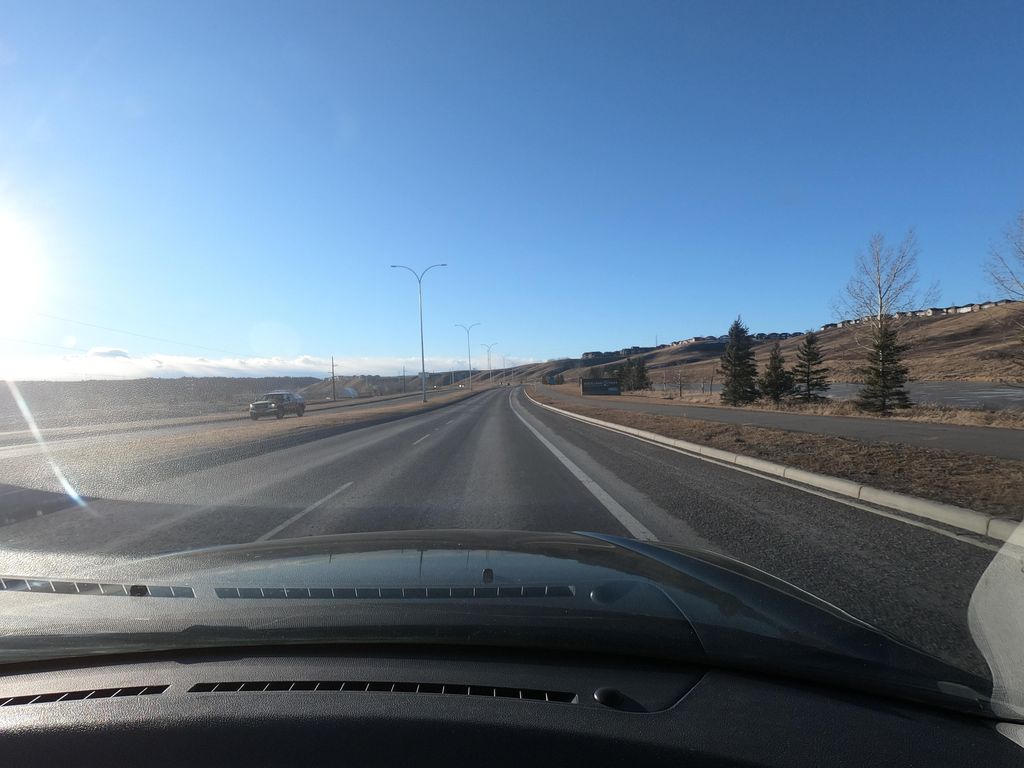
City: calgary